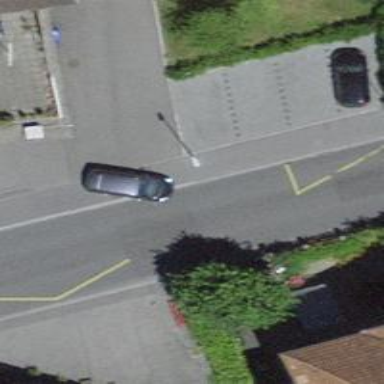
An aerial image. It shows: Public transport stop position.